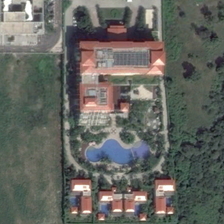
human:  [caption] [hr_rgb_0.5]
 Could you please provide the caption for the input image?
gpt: many green trees are around some red buildings with a swimming pool .

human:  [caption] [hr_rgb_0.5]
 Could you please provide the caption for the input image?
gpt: many green trees are around some red buildings with a swimming pool .

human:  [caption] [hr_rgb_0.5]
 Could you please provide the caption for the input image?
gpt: many green trees are around some red buildings with a swimming pool .

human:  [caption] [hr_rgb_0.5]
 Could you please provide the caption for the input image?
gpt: many green trees are around some red buildings with a swimming pool .

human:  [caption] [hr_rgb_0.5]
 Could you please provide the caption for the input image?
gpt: many green trees are around some red buildings with a swimming pool .